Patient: sex M, age 42
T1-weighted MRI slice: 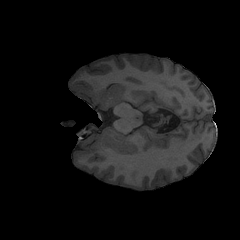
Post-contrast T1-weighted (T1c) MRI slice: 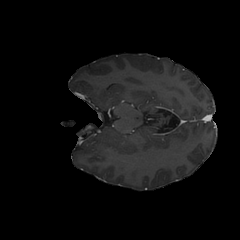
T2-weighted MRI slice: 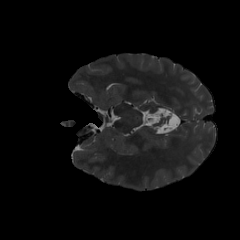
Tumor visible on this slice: no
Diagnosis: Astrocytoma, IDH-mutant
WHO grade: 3